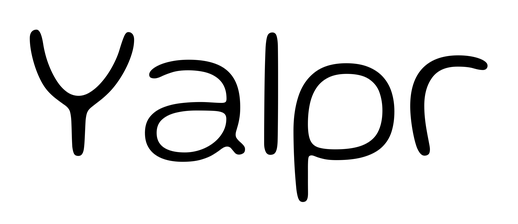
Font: Gluten_ExtraLight